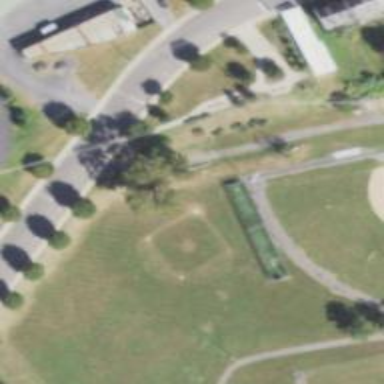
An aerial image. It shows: Baseball pitch for leisure and sports activities.